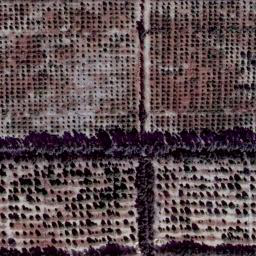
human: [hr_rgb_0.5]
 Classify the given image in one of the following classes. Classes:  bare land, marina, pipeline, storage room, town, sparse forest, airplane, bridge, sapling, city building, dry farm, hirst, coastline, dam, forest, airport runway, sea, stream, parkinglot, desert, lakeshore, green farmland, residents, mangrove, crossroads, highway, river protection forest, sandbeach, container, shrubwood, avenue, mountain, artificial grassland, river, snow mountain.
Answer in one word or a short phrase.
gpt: dry farm